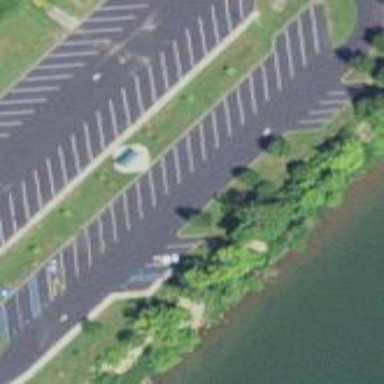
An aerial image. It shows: Parking area with surface.